Question: On my web site i've made data caching with memcached. It stores fully generated html pages. Next step was to get this data from memcached by nginx and send back to user w\o starting apache process.
First i tried to get data from cache by php backend and it worked. But when i try make this with nginx - i see hardly corrupted data. smth like
i'm asking for help with this problem.
p.s. here the part of nginx config if it can help
'''
location / {
#add_header Content-Type "text/html";
set $cachable 1;
if ($request_method = POST){
set $cachable 0;
break;
}
if ($http_cookie ~ "beauty_logged") {
set $cachable 0;
break;
}
if ($cachable = 1) {
set $memcached_key 'nginx_$host$uri';
memcached_pass 127.0.0.1:11211;
}
default_type text/html;
error_page 404 502 504 405 = @php;
#proxy_pass http://front_cluster;
}
location @php {
proxy_pass http://front_cluster;
}
'''
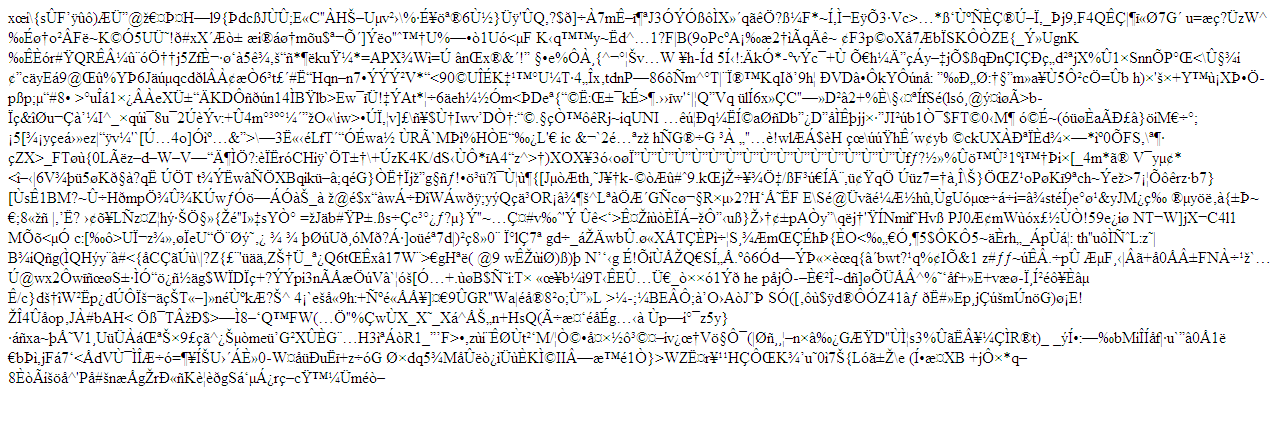
Answer: problem was in specific memcached behavior. even if you turn off data compression, memcached do it if your data exceeds limit in 20k symbols. the cure is - (in my case) on caching backend do smth like '$this->_memcache->setCompressThreshold(20000, 1);'
p.s. i am using Zend_Cache_Backend_Memcached as a parent class of my backend. so the string above must be at '__contstruct()'